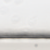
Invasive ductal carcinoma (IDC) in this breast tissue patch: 0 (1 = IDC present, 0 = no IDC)